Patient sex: M
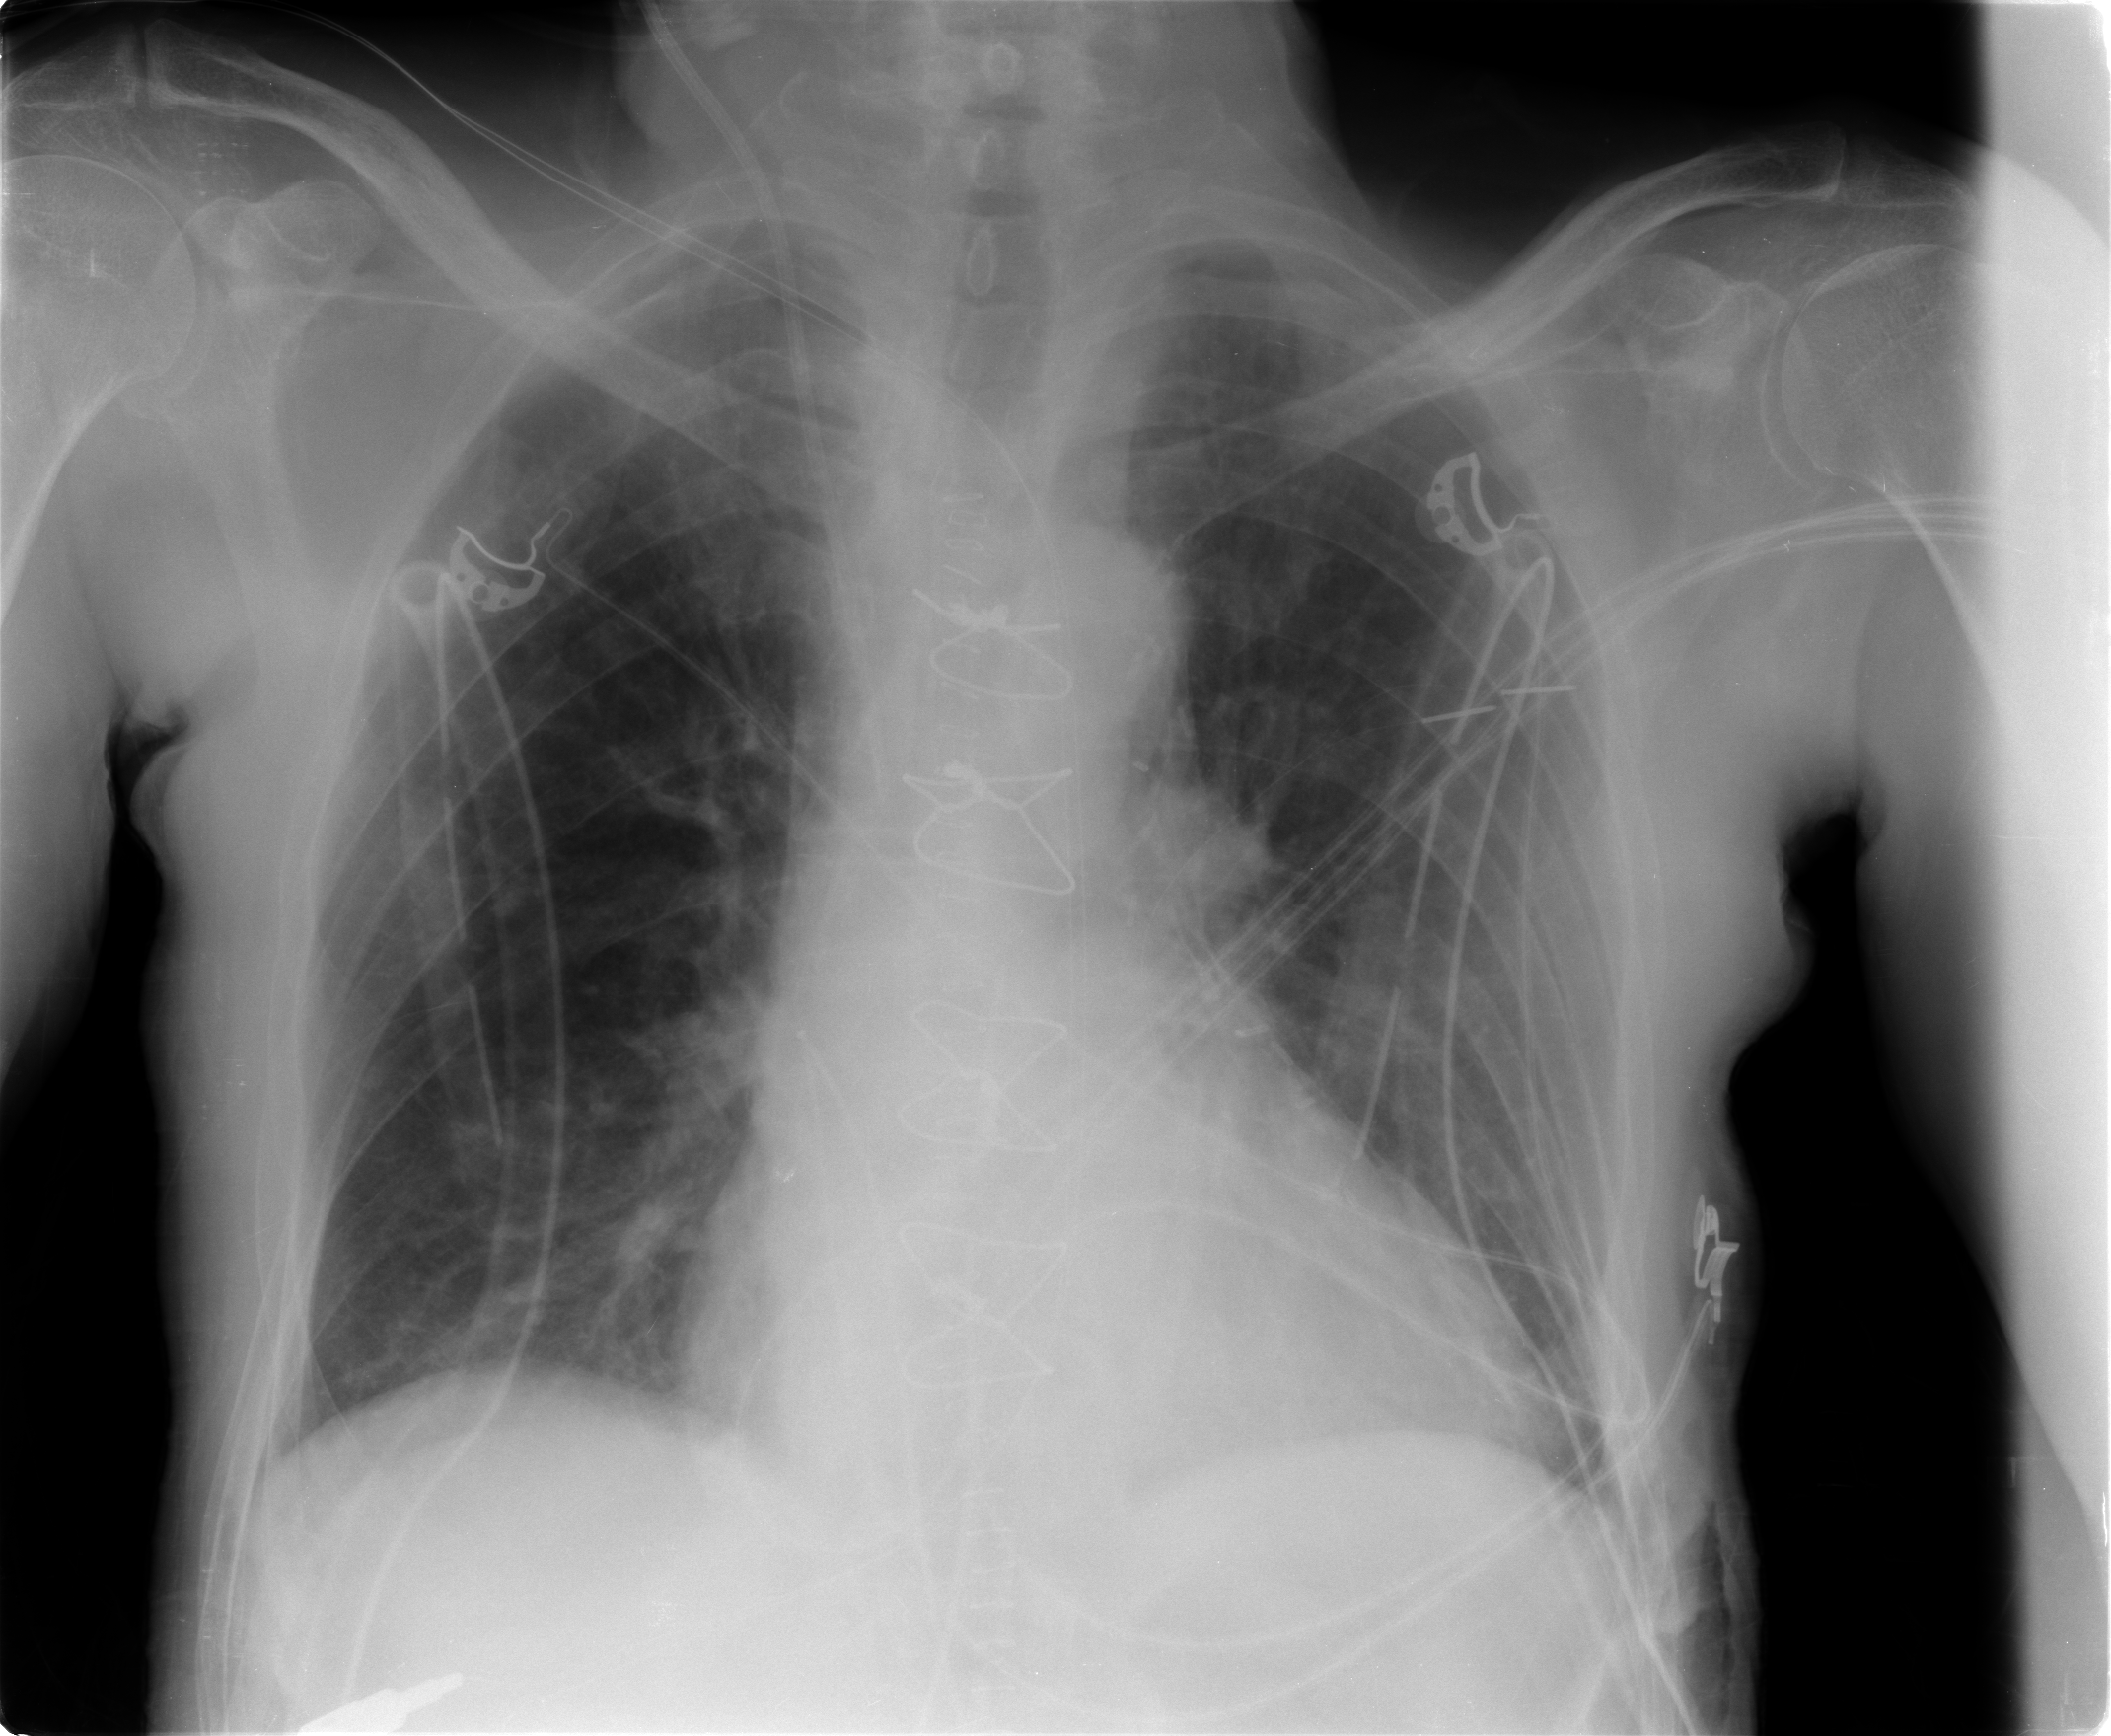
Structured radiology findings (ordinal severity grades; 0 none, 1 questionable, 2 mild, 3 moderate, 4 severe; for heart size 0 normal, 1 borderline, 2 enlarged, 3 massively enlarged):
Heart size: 2
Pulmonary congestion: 0
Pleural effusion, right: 0
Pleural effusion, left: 0
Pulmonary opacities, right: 0
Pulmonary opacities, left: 0
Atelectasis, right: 2
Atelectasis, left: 2